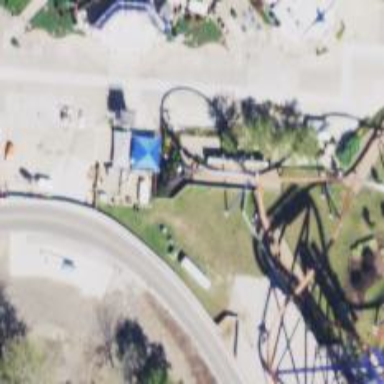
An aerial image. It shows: Thrilling roller coaster attraction.